Field crop: maize
Growth stage: 2
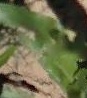
Species: maize